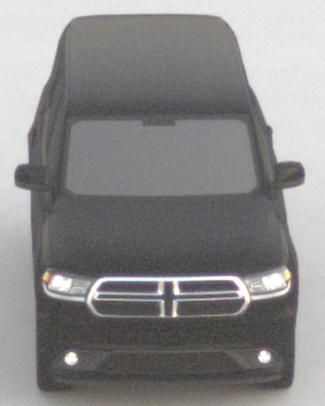
Make: Dodge
Model: Durango
Detailed model: Gen. 3
Model produced from: 2010
Doors: 5
Color: black
Road condition: dry road
Daytime: sunrise or sunset
Contrast: low contrast